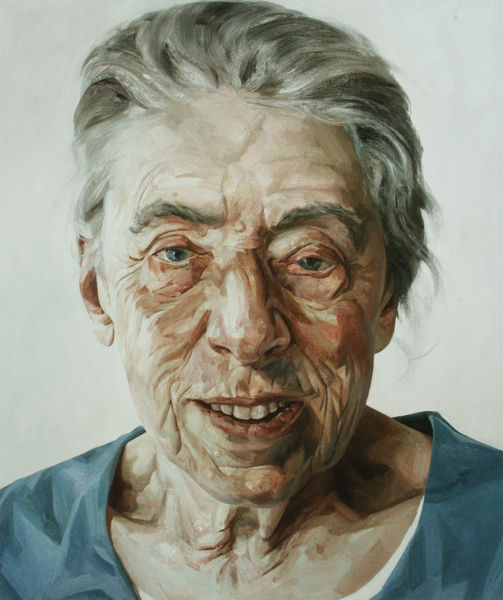
Titel: Lydia
Künstler: Thai-Shan Schierenberg
Standort: London
Institution: Flowers East
Schlagwörter: blau, schatten, weiß, ausschnitt, braun, frau, grau, haar, kleid, mund, nase, ohr, blick, alt, hemd, alte, augen, falten, gesicht, kragen, mensch, bildnis, hals, portrait, porträt, auge, haare, augenbrauen, frontal, lippen, ohren, schultern, lächeln, wangen, brauen, augenbraue, selbstporträt, fotorealismus, unterhemd, nasenlöcher, braue, zähne, runzeln, greisin, ansehen, warze, gesichtsfalten, graue haare, graues haar, frauenkopf, achsenberschiebung, chuck close, halsfalten